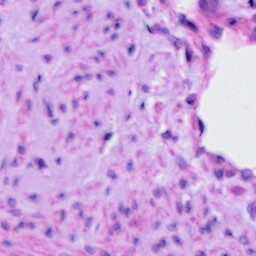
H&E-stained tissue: Cervix